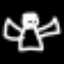
Label: angel